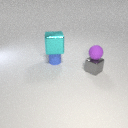
large cyan metal cube above small blue rubber cylinder